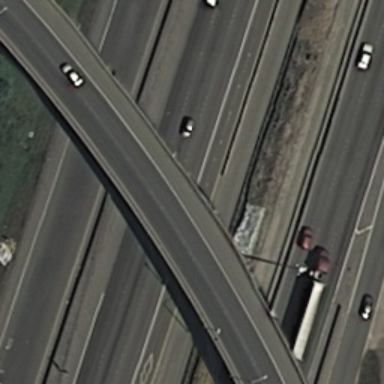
An overpass with a road go across another roads diagonally .